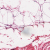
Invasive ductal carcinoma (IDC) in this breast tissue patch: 0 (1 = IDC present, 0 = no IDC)